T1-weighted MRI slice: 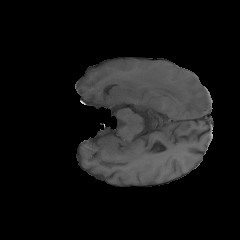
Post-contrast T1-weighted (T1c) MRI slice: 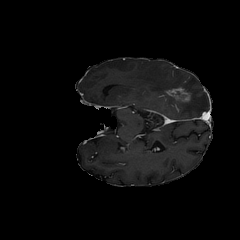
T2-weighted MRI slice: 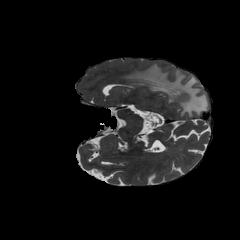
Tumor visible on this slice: yes